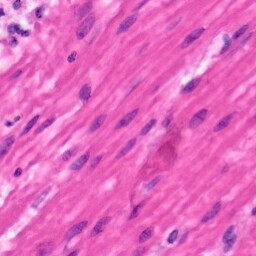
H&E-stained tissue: Pancreatic